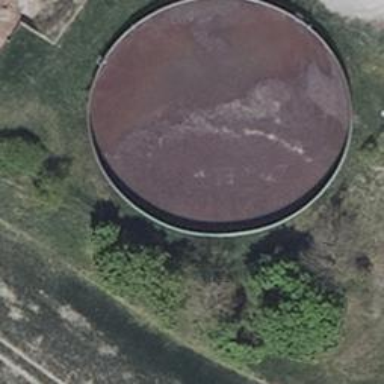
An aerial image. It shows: Storage tank with man-made structure.